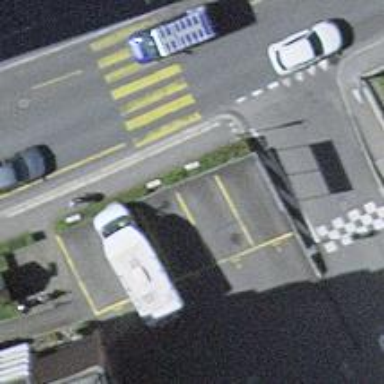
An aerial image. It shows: Kerb serving as barrier.